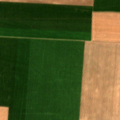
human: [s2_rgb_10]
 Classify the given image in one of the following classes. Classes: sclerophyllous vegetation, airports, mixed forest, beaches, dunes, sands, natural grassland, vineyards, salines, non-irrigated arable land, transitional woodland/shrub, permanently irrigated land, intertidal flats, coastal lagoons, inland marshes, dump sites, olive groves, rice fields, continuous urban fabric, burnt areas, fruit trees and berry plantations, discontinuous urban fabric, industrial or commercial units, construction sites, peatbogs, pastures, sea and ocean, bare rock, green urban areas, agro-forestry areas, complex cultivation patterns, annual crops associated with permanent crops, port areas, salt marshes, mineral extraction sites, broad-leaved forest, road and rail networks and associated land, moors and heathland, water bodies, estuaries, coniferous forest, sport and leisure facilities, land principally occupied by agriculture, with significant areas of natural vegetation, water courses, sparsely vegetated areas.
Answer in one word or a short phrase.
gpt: non-irrigated arable land